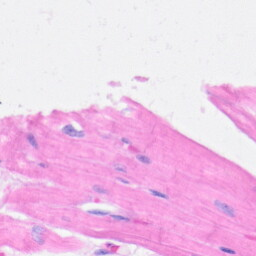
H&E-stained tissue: Heart